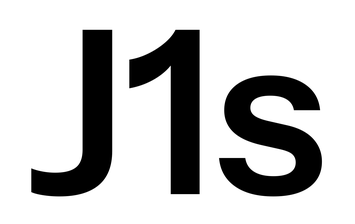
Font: InstrumentSans_SemiBold